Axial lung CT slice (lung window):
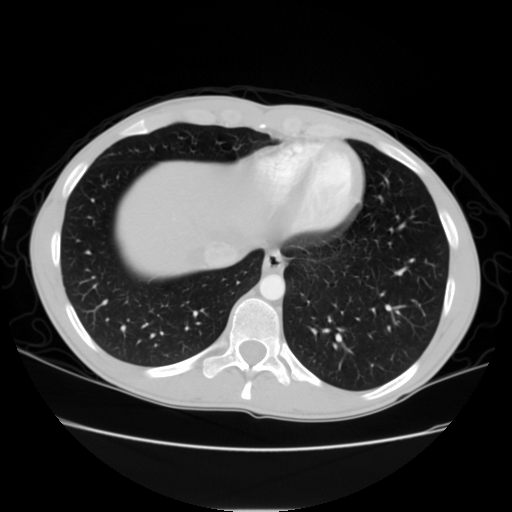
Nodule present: no